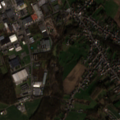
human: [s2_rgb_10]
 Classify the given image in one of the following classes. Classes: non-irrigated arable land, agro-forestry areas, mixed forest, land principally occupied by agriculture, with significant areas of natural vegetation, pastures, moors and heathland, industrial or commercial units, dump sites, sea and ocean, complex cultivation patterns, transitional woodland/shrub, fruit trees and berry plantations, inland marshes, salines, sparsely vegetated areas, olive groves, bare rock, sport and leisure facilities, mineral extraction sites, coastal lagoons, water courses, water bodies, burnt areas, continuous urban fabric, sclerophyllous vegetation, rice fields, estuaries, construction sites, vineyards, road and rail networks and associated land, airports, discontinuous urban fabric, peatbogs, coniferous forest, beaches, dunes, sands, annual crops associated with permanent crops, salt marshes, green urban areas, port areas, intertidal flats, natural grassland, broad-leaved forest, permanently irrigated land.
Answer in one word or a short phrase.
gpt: discontinuous urban fabric, industrial or commercial units, airports, land principally occupied by agriculture, with significant areas of natural vegetation